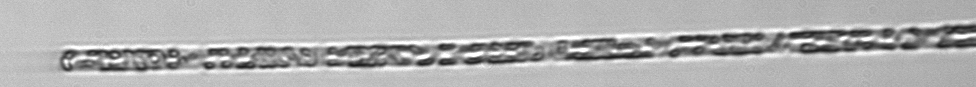
Label: Dactyliosolen_fragilissimus